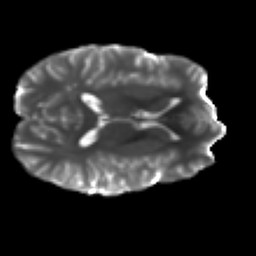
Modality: T2w
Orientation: axial
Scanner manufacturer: ge
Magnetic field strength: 3 T
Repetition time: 7.98 s
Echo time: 0.0701 s